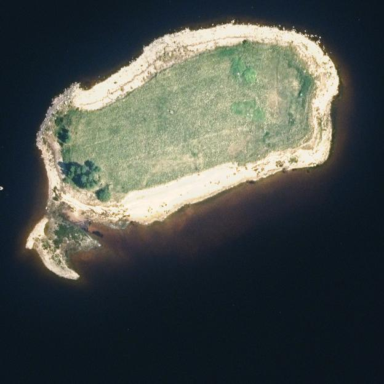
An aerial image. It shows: Sandy beach on small islet.